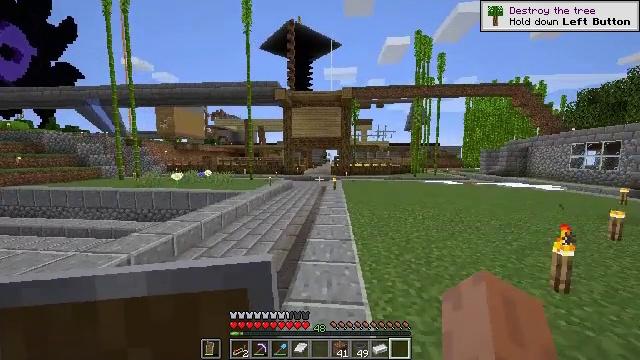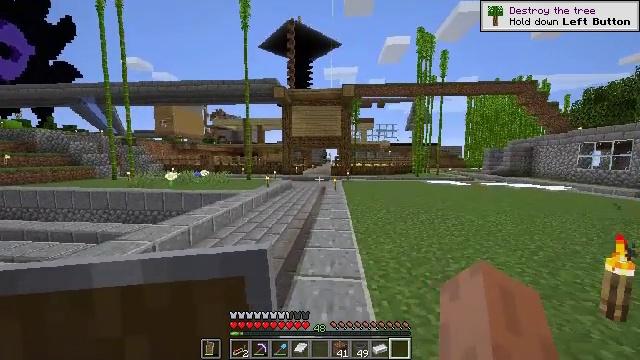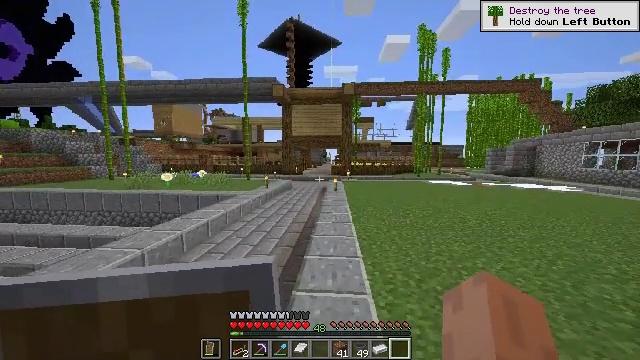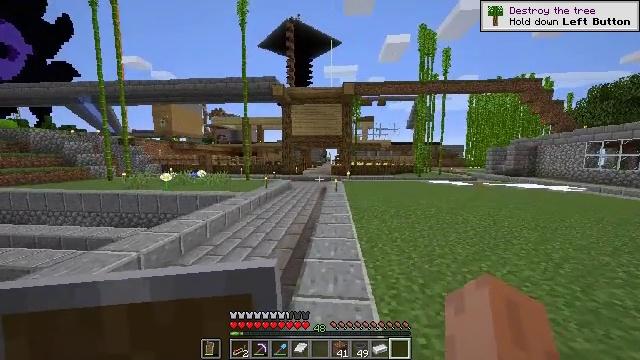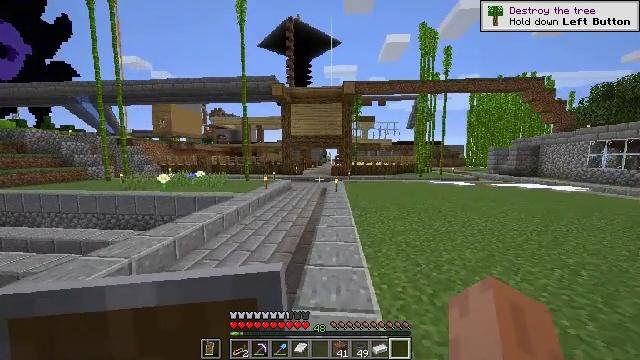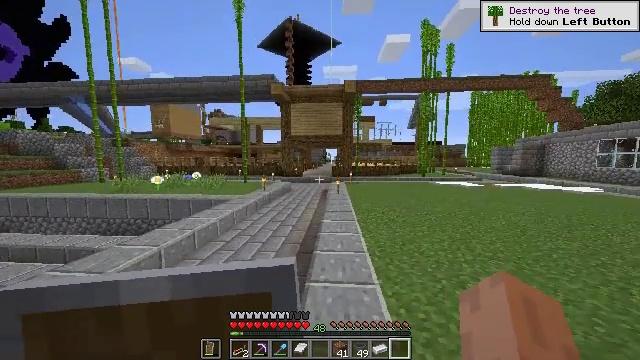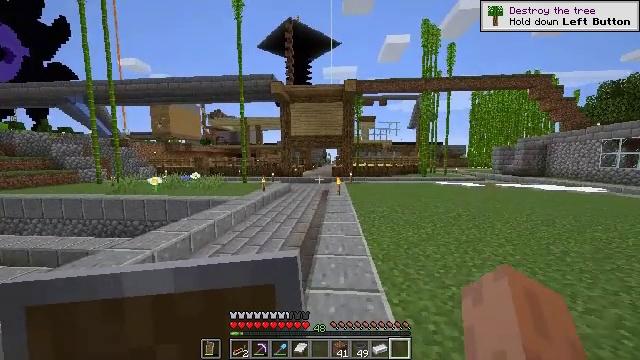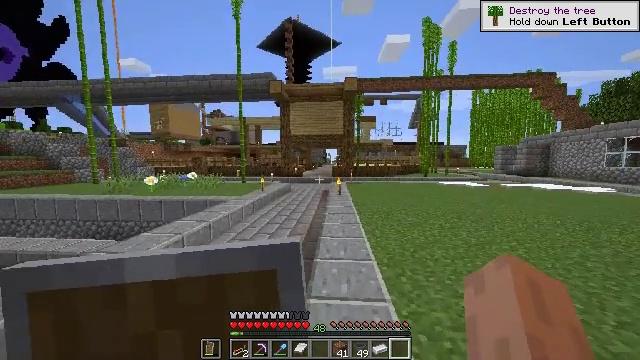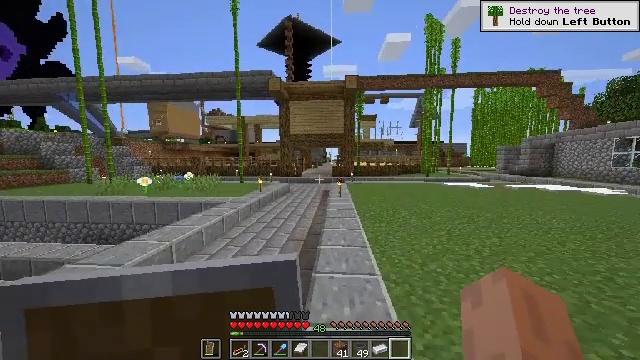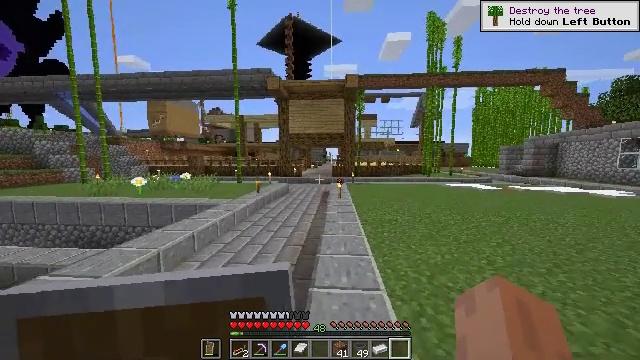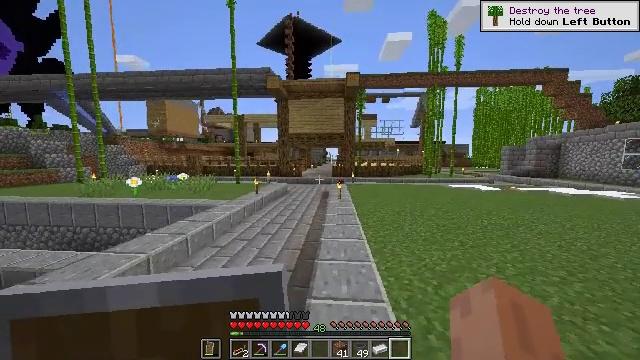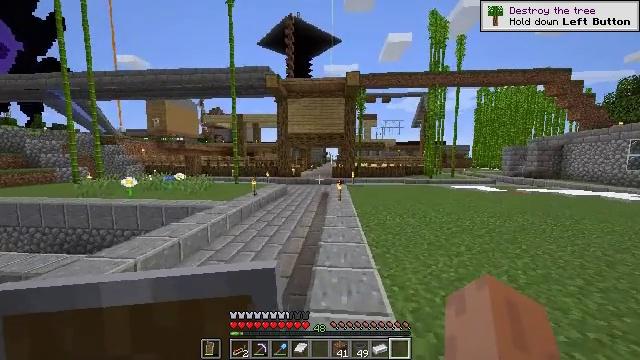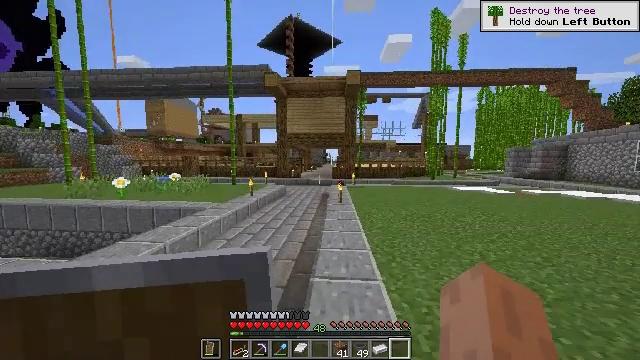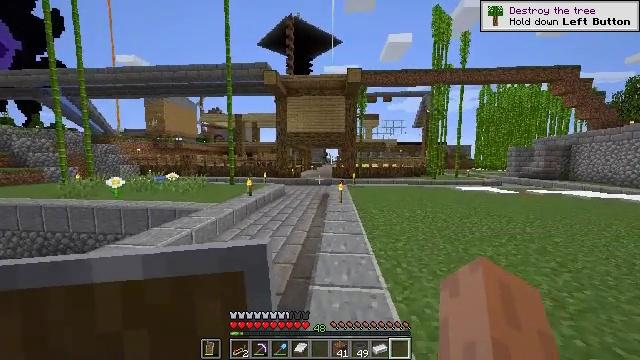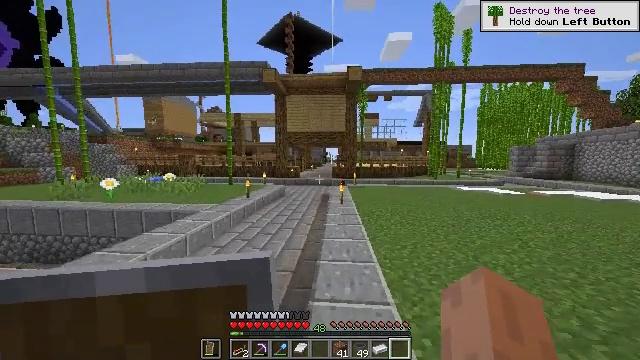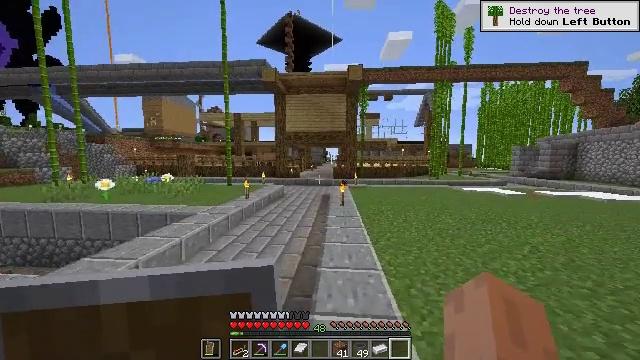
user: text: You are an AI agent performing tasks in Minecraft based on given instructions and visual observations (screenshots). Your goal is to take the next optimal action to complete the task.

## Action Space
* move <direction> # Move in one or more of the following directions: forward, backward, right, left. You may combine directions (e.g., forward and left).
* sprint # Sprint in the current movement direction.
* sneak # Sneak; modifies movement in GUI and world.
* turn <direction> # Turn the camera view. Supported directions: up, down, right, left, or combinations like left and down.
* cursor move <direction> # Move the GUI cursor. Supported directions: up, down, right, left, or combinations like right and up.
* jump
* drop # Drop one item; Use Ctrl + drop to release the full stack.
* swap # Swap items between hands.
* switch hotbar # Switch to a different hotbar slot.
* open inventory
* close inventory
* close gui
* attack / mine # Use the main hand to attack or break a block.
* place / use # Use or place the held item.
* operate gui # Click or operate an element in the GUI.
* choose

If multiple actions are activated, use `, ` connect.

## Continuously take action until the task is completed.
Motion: motion action
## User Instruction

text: Make magenta dye with the crafting menu.
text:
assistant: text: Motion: move forward
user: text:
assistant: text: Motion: move forward
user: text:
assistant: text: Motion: move forward
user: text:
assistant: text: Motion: move forward
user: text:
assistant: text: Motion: move forward
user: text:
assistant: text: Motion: move forward
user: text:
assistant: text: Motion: move forward
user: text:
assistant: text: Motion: move forward
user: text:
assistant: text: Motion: move forward
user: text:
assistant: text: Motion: move forward
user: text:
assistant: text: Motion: move forward
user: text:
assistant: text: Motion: move forward
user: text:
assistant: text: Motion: move forward
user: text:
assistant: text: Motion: move forward
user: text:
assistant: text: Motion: move forward
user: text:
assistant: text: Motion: move forward
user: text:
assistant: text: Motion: move forward
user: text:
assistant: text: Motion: move forward
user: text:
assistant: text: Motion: move forward
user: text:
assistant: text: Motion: move forward
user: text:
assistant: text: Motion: move forward
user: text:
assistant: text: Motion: move forward
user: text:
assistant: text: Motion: move forward
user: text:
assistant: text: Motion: move forward
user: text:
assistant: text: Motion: move forward
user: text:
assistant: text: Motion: move forward
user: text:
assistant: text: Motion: move forward
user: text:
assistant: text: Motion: move forward
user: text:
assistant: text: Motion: move forward
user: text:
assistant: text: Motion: move forward